Field crop: maize
Growth stage: 2
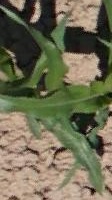
Species: maize